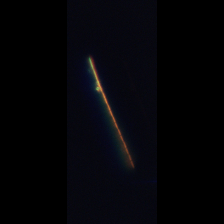
Taxon: Psuedo-nitzschia
Group: Diatoms